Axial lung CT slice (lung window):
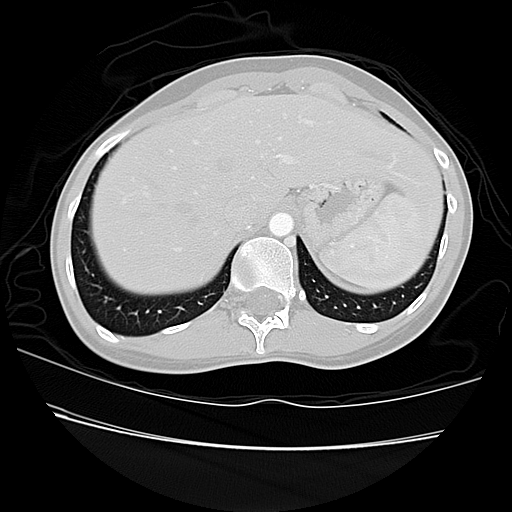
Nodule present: no